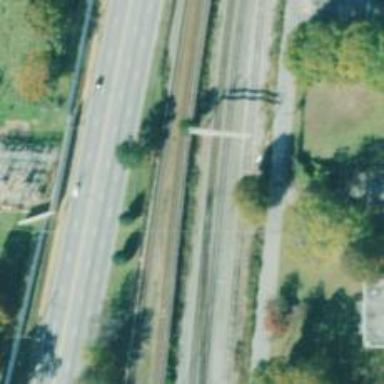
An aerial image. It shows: Railway track.